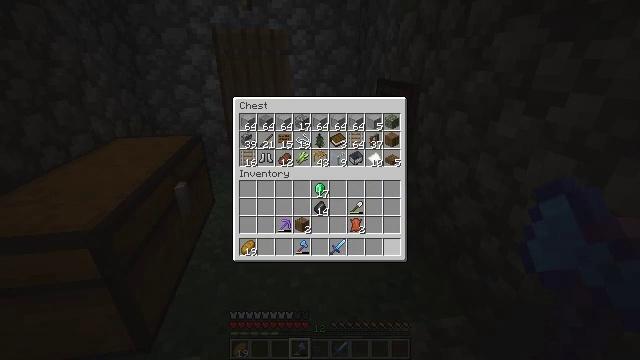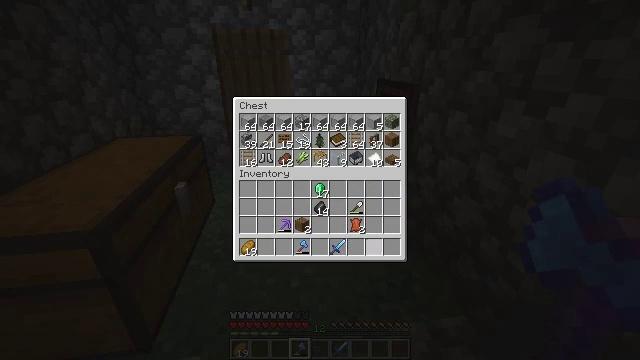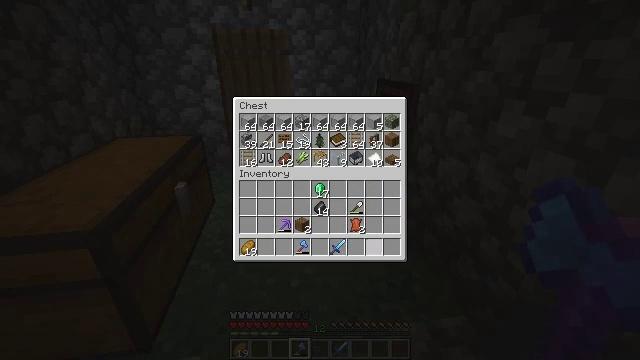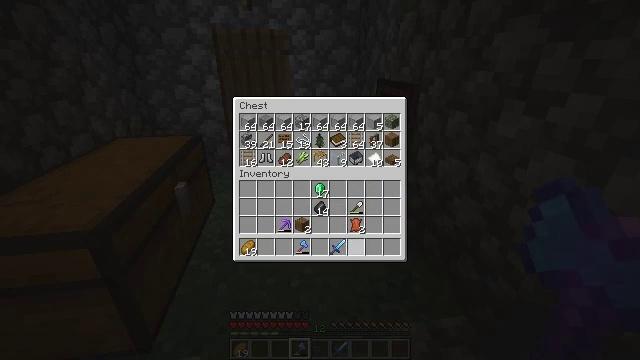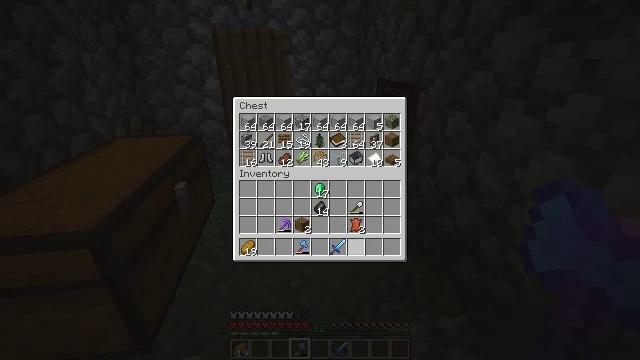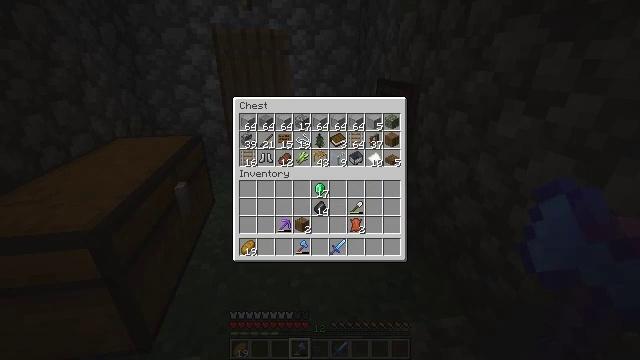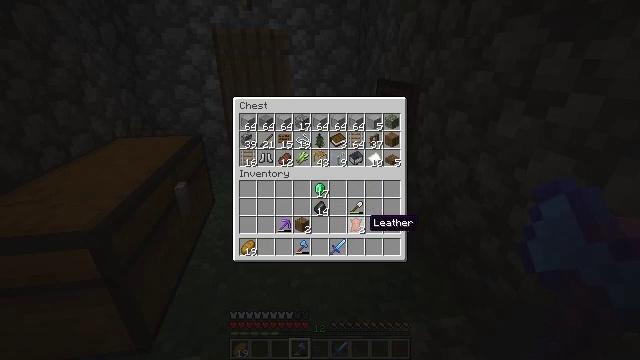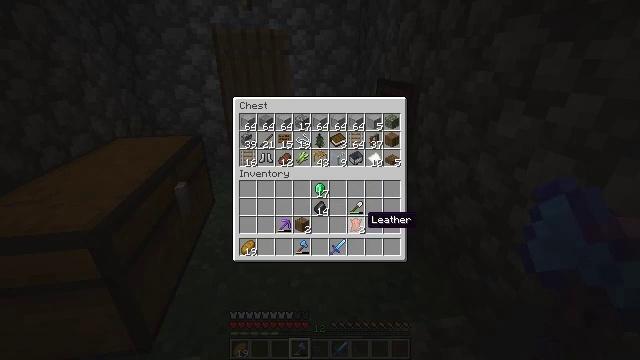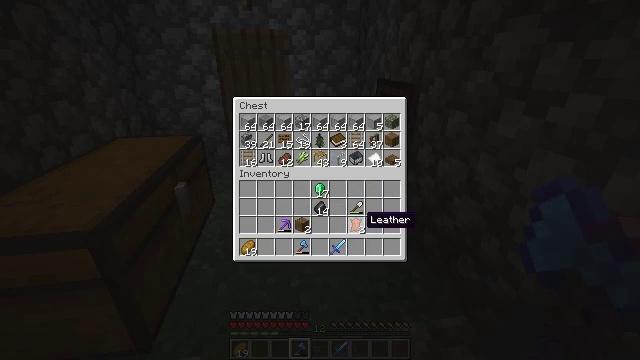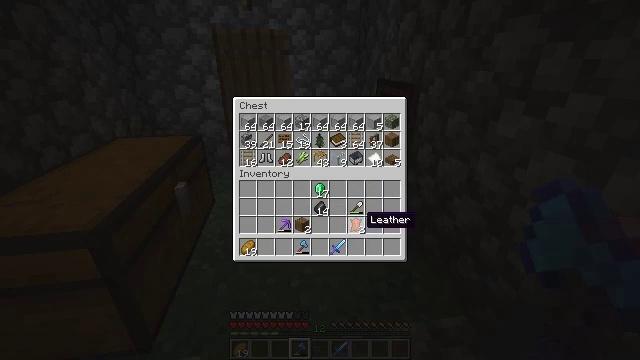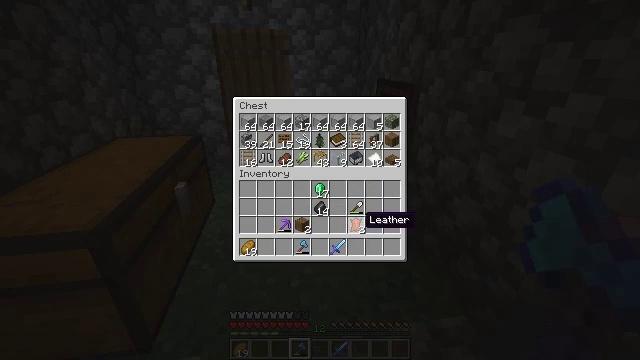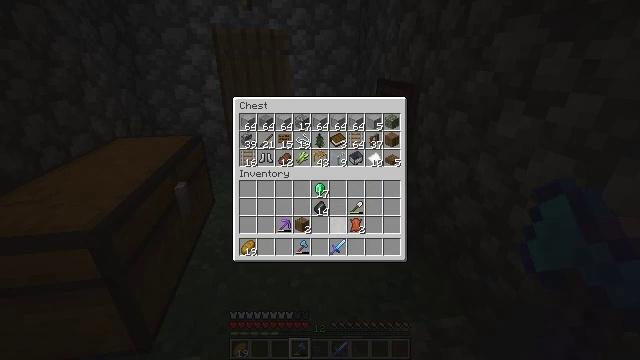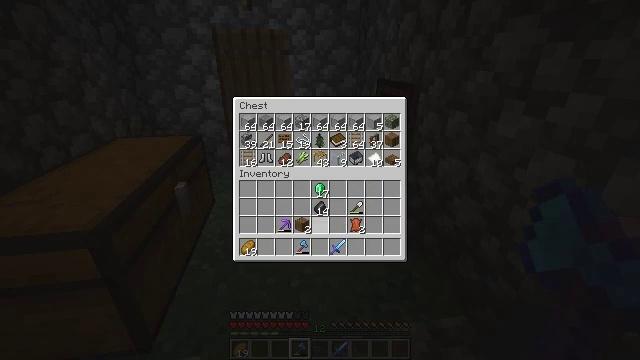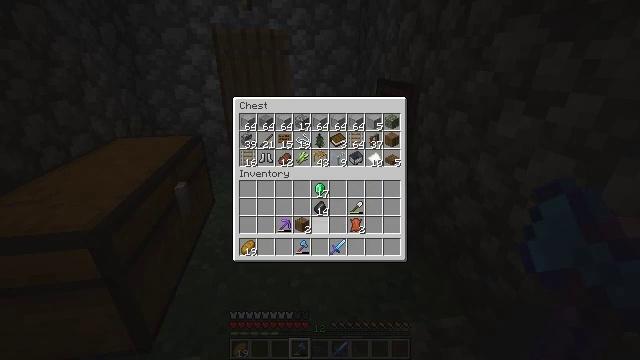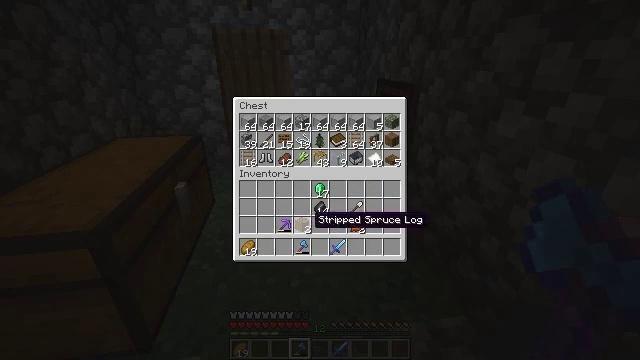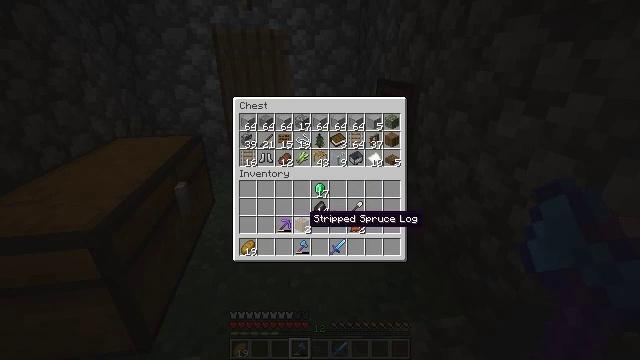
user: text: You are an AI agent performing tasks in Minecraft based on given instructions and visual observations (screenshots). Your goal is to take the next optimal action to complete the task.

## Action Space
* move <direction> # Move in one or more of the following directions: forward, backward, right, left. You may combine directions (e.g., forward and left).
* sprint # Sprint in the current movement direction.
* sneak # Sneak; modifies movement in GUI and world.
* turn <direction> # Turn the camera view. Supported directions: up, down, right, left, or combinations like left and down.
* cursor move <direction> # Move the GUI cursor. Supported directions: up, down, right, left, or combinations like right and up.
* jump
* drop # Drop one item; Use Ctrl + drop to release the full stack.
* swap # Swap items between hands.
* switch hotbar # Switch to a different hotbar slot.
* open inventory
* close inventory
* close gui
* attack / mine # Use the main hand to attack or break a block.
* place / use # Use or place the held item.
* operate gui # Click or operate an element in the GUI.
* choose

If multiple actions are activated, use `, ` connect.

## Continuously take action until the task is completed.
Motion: motion action
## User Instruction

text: Combine iron ingots to create iron boots.
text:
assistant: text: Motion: sneak, turn left
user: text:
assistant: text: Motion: sneak, turn left
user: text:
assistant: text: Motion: sneak
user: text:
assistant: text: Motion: sneak
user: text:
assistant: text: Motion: sneak
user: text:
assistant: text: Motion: sneak
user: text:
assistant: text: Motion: sneak
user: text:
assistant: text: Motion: sneak
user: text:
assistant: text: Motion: sneak
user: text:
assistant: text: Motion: sneak, attack / mine
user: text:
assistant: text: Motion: sneak, turn left, attack / mine
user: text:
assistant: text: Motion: sneak, turn left
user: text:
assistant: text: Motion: sneak, turn left
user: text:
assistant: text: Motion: sneak
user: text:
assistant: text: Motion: sneak
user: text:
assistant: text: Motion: sneak
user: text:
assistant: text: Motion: sneak
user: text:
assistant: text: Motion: sneak
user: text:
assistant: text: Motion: sneak
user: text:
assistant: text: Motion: sneak
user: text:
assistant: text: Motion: sneak, attack / mine
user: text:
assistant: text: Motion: sneak, attack / mine
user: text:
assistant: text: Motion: sneak, turn right and up
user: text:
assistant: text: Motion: sneak
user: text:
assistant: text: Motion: sneak
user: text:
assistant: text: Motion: sneak
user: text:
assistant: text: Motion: sneak
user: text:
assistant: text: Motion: sneak
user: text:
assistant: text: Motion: sneak
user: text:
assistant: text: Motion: sneak